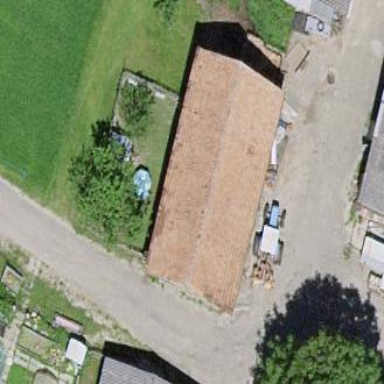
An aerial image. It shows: Barn.